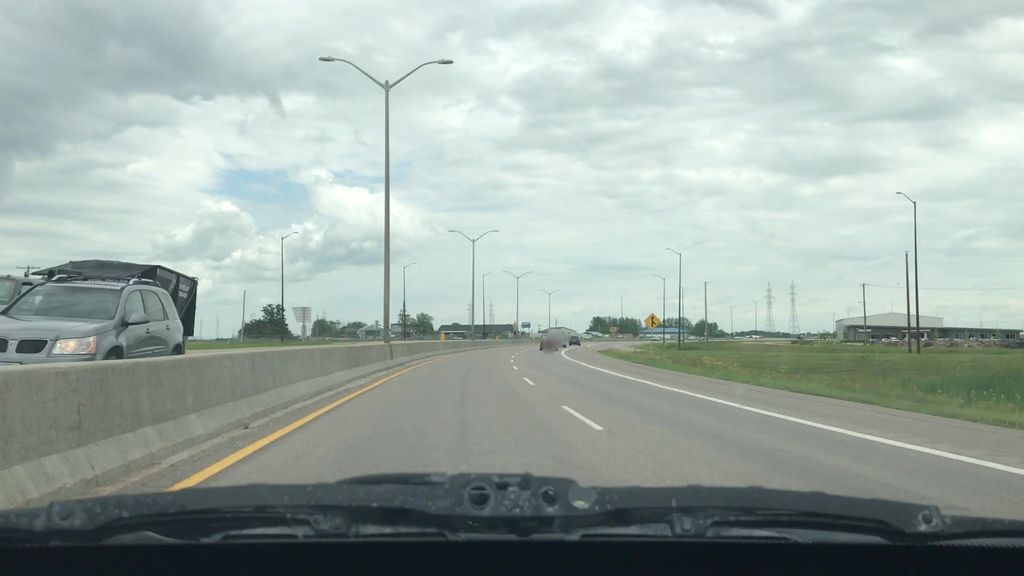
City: winnipeg